Question: I need help on how write this formula using Netlogo. (Refer to figure per attached)
I'm trying set new heading for the agent by calculate the average of 2 angles between leader's heading and agent's heading. New heading for the agent should be change to 27. Below is the code that i use, but it does not work the way I want:

'''
to change-heading
let nearby-leaders turtles with [leader? ]
if any? nearby-leaders in-radius vision
[turn-towards average-heading-towards-leaders max-cohere-turn ]
end
to-report average-heading-towards-leaders
let nearby-leaders turtles with [leader? ]
report average-heading ([heading] of one-of nearby-leaders ) heading
end
to-report average-heading [a b]
report (a - (subtract-headings a b) / 2) mod 360
end
'''
Really need advice on this, thanks for the help.
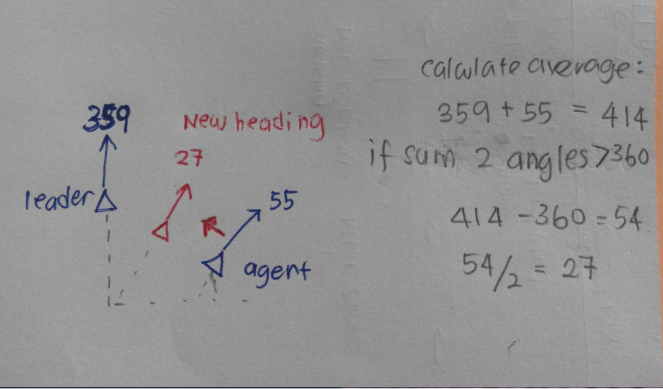
Answer: It sidesteps the trig but this works
'''
to-report average-heading[a b]
Let h (a - (subtract-headings a b) / 2) mod 360
Let s (a + b) / 2
Ifelse h < s [report h][report s]
]
end
'''
In your code
'''
to-report average-heading-towards-leaders
report average-heading ([heading] of one-of nearby-leaders turtles with [leader? ] ) heading
end
'''
Mark II